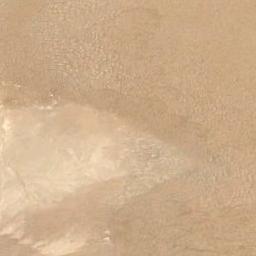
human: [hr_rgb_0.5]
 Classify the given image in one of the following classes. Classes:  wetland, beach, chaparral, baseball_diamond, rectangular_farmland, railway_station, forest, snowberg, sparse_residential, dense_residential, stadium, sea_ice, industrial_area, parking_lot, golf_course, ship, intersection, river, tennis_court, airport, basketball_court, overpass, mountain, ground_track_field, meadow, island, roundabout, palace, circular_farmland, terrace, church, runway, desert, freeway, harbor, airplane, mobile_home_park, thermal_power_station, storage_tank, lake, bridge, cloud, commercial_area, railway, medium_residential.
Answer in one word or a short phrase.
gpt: desert